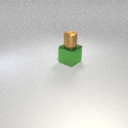
small brown metal cylinder above large green metal cube